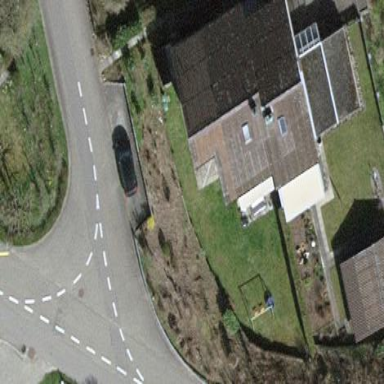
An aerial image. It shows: Detached building.